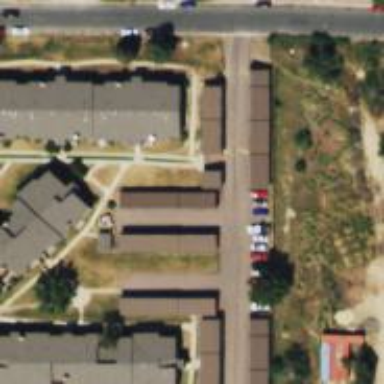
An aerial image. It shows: Living street.